Interaction volume radius: 5 \u00c5
Interaction volume height: 45 \u00c5
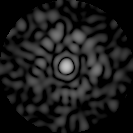
Disorder parameter: 0.8455